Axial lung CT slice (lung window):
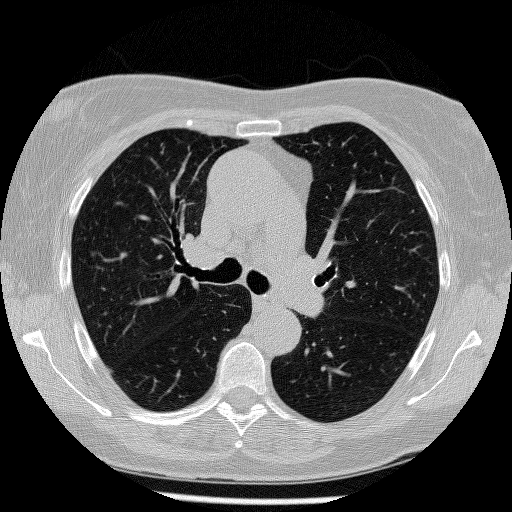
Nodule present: no